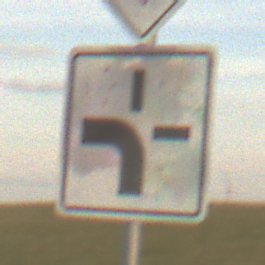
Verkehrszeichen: VerlaufVorfahrtsstrasse1
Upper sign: Vorfahrtsstrasse
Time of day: SunriseSunset
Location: Outdoor (Nature)
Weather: PartlyCloudy
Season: NotSpecified
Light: Natural